Question: I have a project in which I have to change remote config values of some parameters for each version. When I try to use version code while setting conditions in remote config, it is always grayed and not interact-able.
Am I missing something or is this intended? Any other ways to solve this problem other than adding a separate version control parameter by myself?

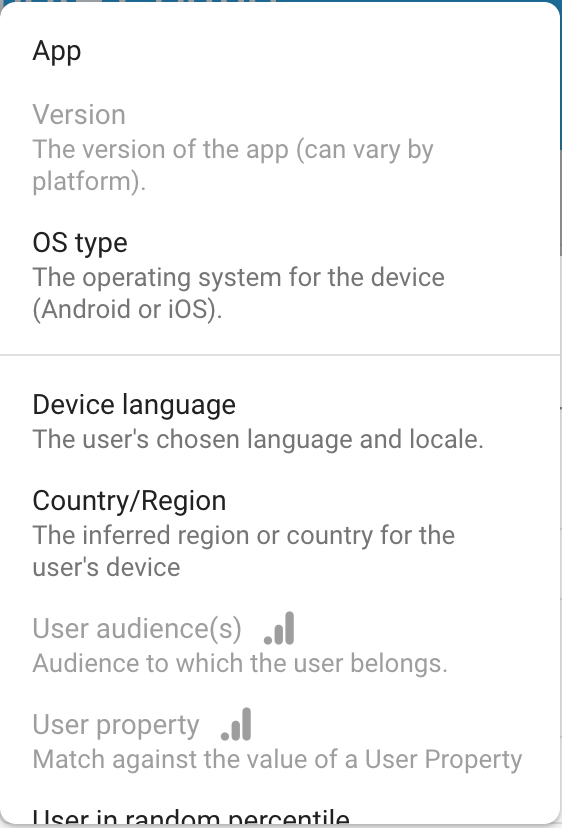
Answer: It looks like UI defect. After a while, i realized that "App" is a clickable button and not a section header. First click there.